Interaction volume radius: 5 \u00c5
Interaction volume height: 15 \u00c5
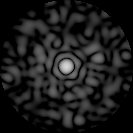
Disorder parameter: 0.8232